Question: Given the following four-coloring problem graph, where part of the region has been pre-colored, how many coloring combinations are there for the remaining region?
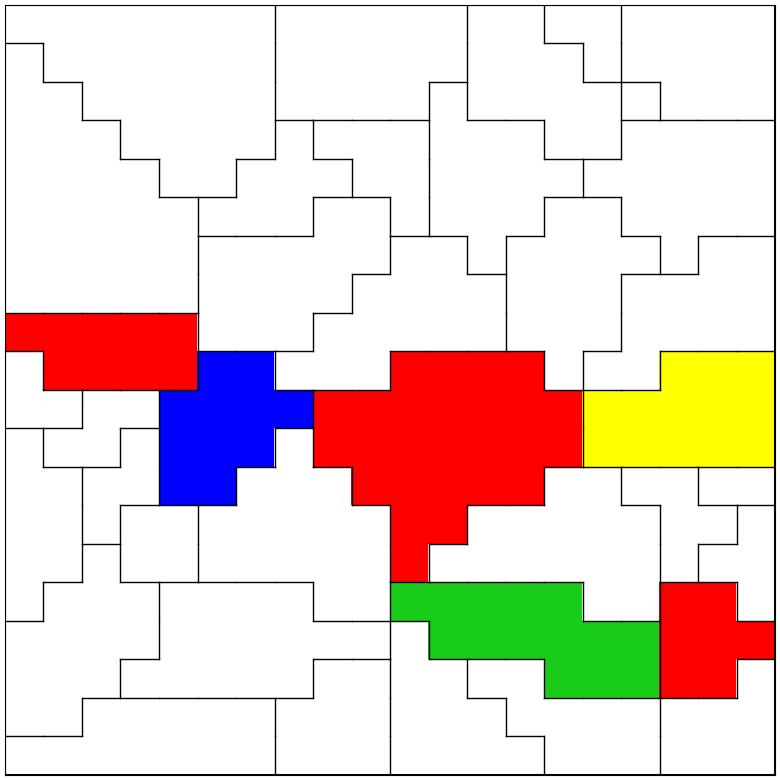
Answer: 1616040